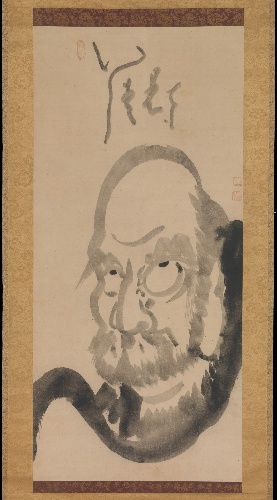
Title: 白隠慧鶴筆　達磨像|Portrait of Bodhidharma
Artist: Hakuin Ekaku
Artist bio: Japanese, 1686–1769
Date: mid-18th century
Object type: Hanging scroll
Classification: Paintings
Medium: Hanging scroll; ink on paper
Culture: Japan
Period: Edo period (1615–1868)
Dimensions: Image: 46 1/4 × 21 1/4 in. (117.5 × 54 cm)
Overall with mounting: 74 × 27 1/2 in. (188 × 69.9 cm)
Overall with knobs: 74 × 30 in. (188 × 76.2 cm)
Department: Asian Art
Credit line: Gift of Florence and Herbert Irving, 2015
Accession year: 2015
Repository: Metropolitan Museum of Art, New York, NY
Tags: Men|Portraits